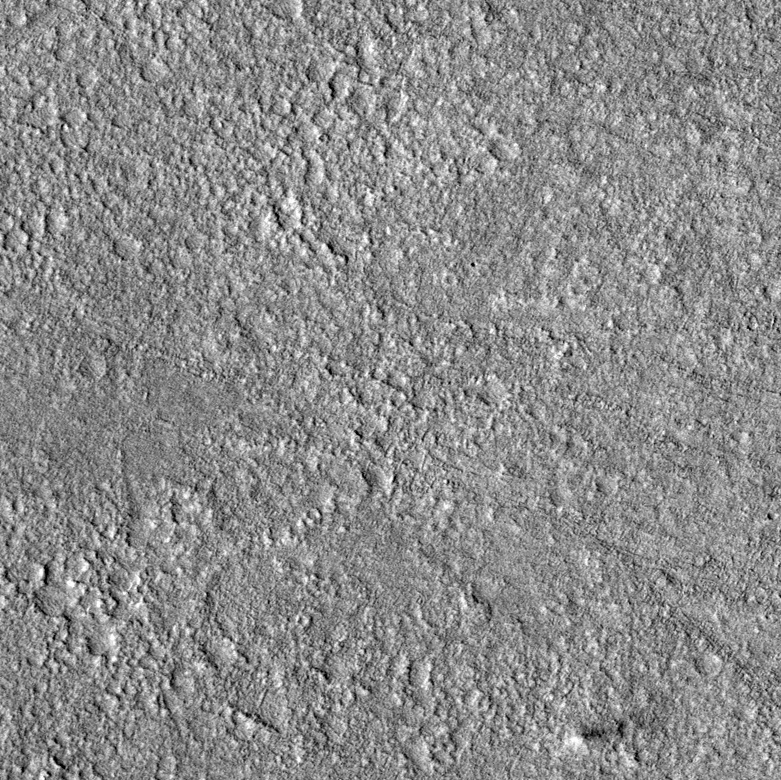
Label: dustdevil